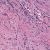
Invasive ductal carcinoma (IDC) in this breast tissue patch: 0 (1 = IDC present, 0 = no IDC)